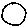
Label: circle